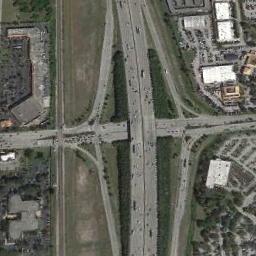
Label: overpass